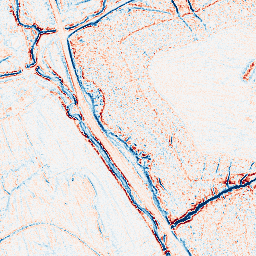
Category: edge_preserving
Decomposition family: anisotropic_diffusion
Decomposition parameters: iterations: 5
kappa: 100
gamma: 0.15
Upsampling method: lanczos
Upsampling parameters: scale: 2
Upsampling scale: 2